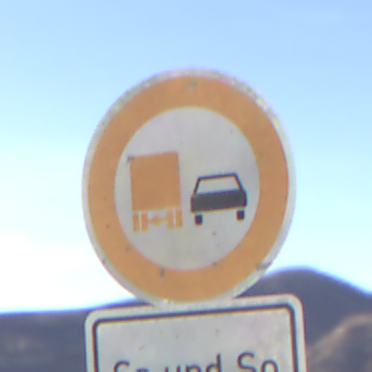
Verkehrszeichen: UeberholverbotKraftfahrzeuge
Zusatzzeichen unten: ZeitangabenMitBeschraenkungAufWochentage8
Umgebung: Outdoor, Nature
Tageszeit: Midday
Wetter: Clear
Licht: Natural
Jahreszeit: NotSpecified
Kontrast: HighContrast